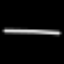
Label: line